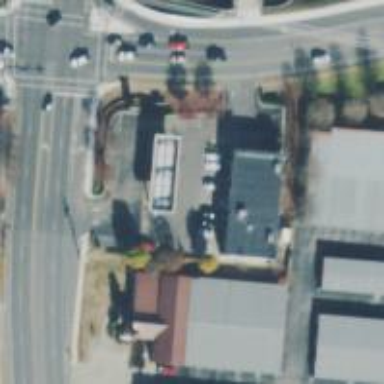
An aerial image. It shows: Convenience shop.